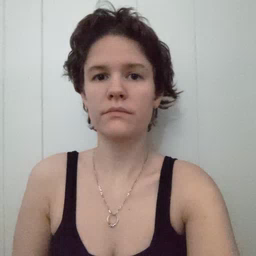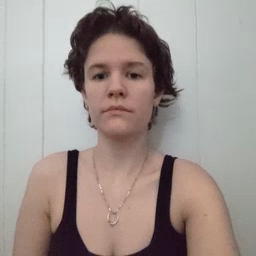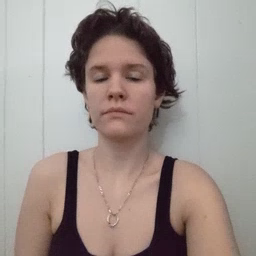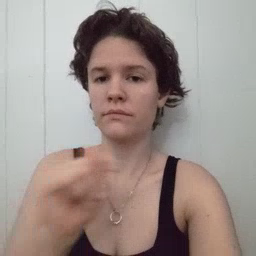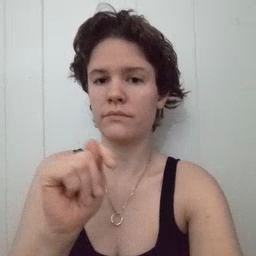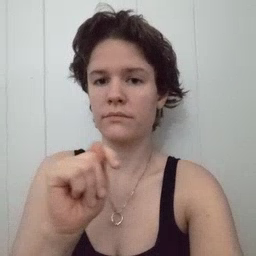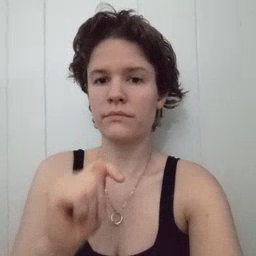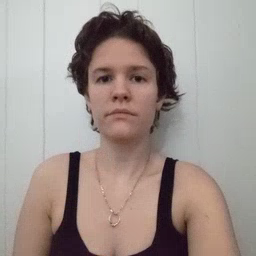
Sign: potty